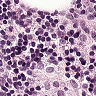
Metastatic tissue present: no